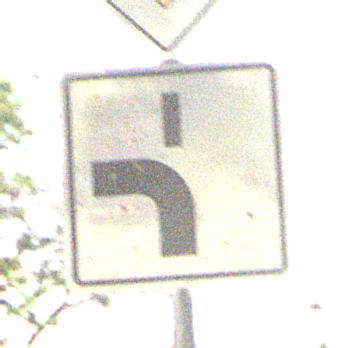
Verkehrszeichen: VerlaufVorfahrtsstrasse5
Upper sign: Vorfahrtsstrasse
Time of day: Night
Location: Outdoor (Nature)
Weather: Clear
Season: NotSpecified
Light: Natural